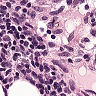
Metastatic tissue present: no